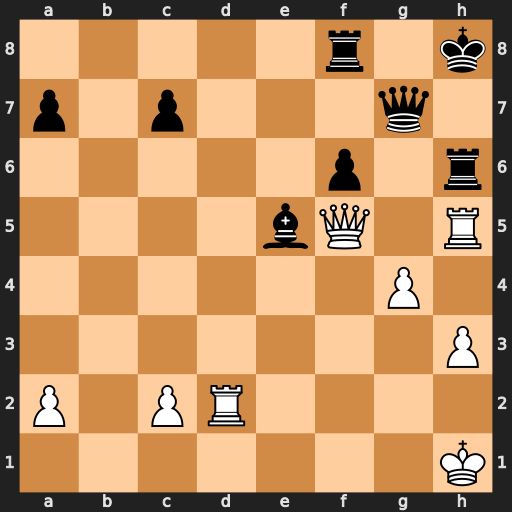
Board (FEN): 5r1k/p1p3q1/5p1r/4bQ1R/6P1/7P/P1PR4/7K
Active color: w
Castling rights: -
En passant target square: -
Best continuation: Rd7 Rxh5 Qxh5+ Kg8 Rxg7+